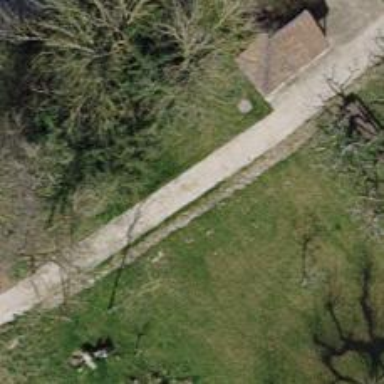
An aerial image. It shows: Paved footway.